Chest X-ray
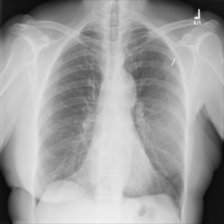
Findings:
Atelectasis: negative
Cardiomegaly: negative
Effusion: negative
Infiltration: negative
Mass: negative
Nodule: negative
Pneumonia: negative
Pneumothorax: negative
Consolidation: negative
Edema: negative
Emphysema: negative
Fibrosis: negative
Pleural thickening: negative
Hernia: negative